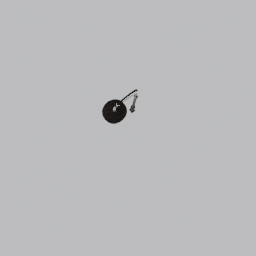
Label: lighting